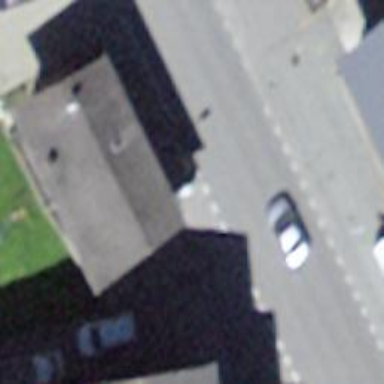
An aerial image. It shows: Post box is visible.